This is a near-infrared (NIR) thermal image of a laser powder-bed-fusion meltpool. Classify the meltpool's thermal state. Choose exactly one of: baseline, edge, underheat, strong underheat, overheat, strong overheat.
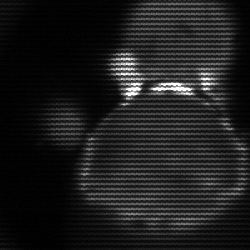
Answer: edge